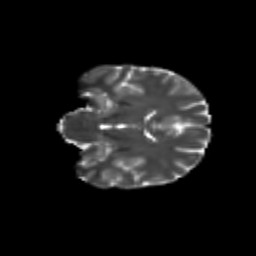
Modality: T2w
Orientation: coronal
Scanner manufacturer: siemens
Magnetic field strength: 3 T
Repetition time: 9.2 s
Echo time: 0.084 s